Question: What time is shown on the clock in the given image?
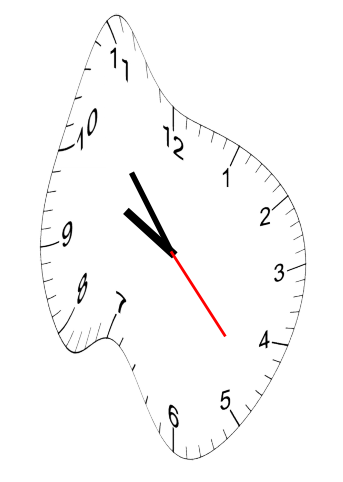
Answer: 09:53:23